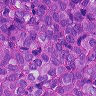
Metastatic tissue present: yes